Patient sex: F
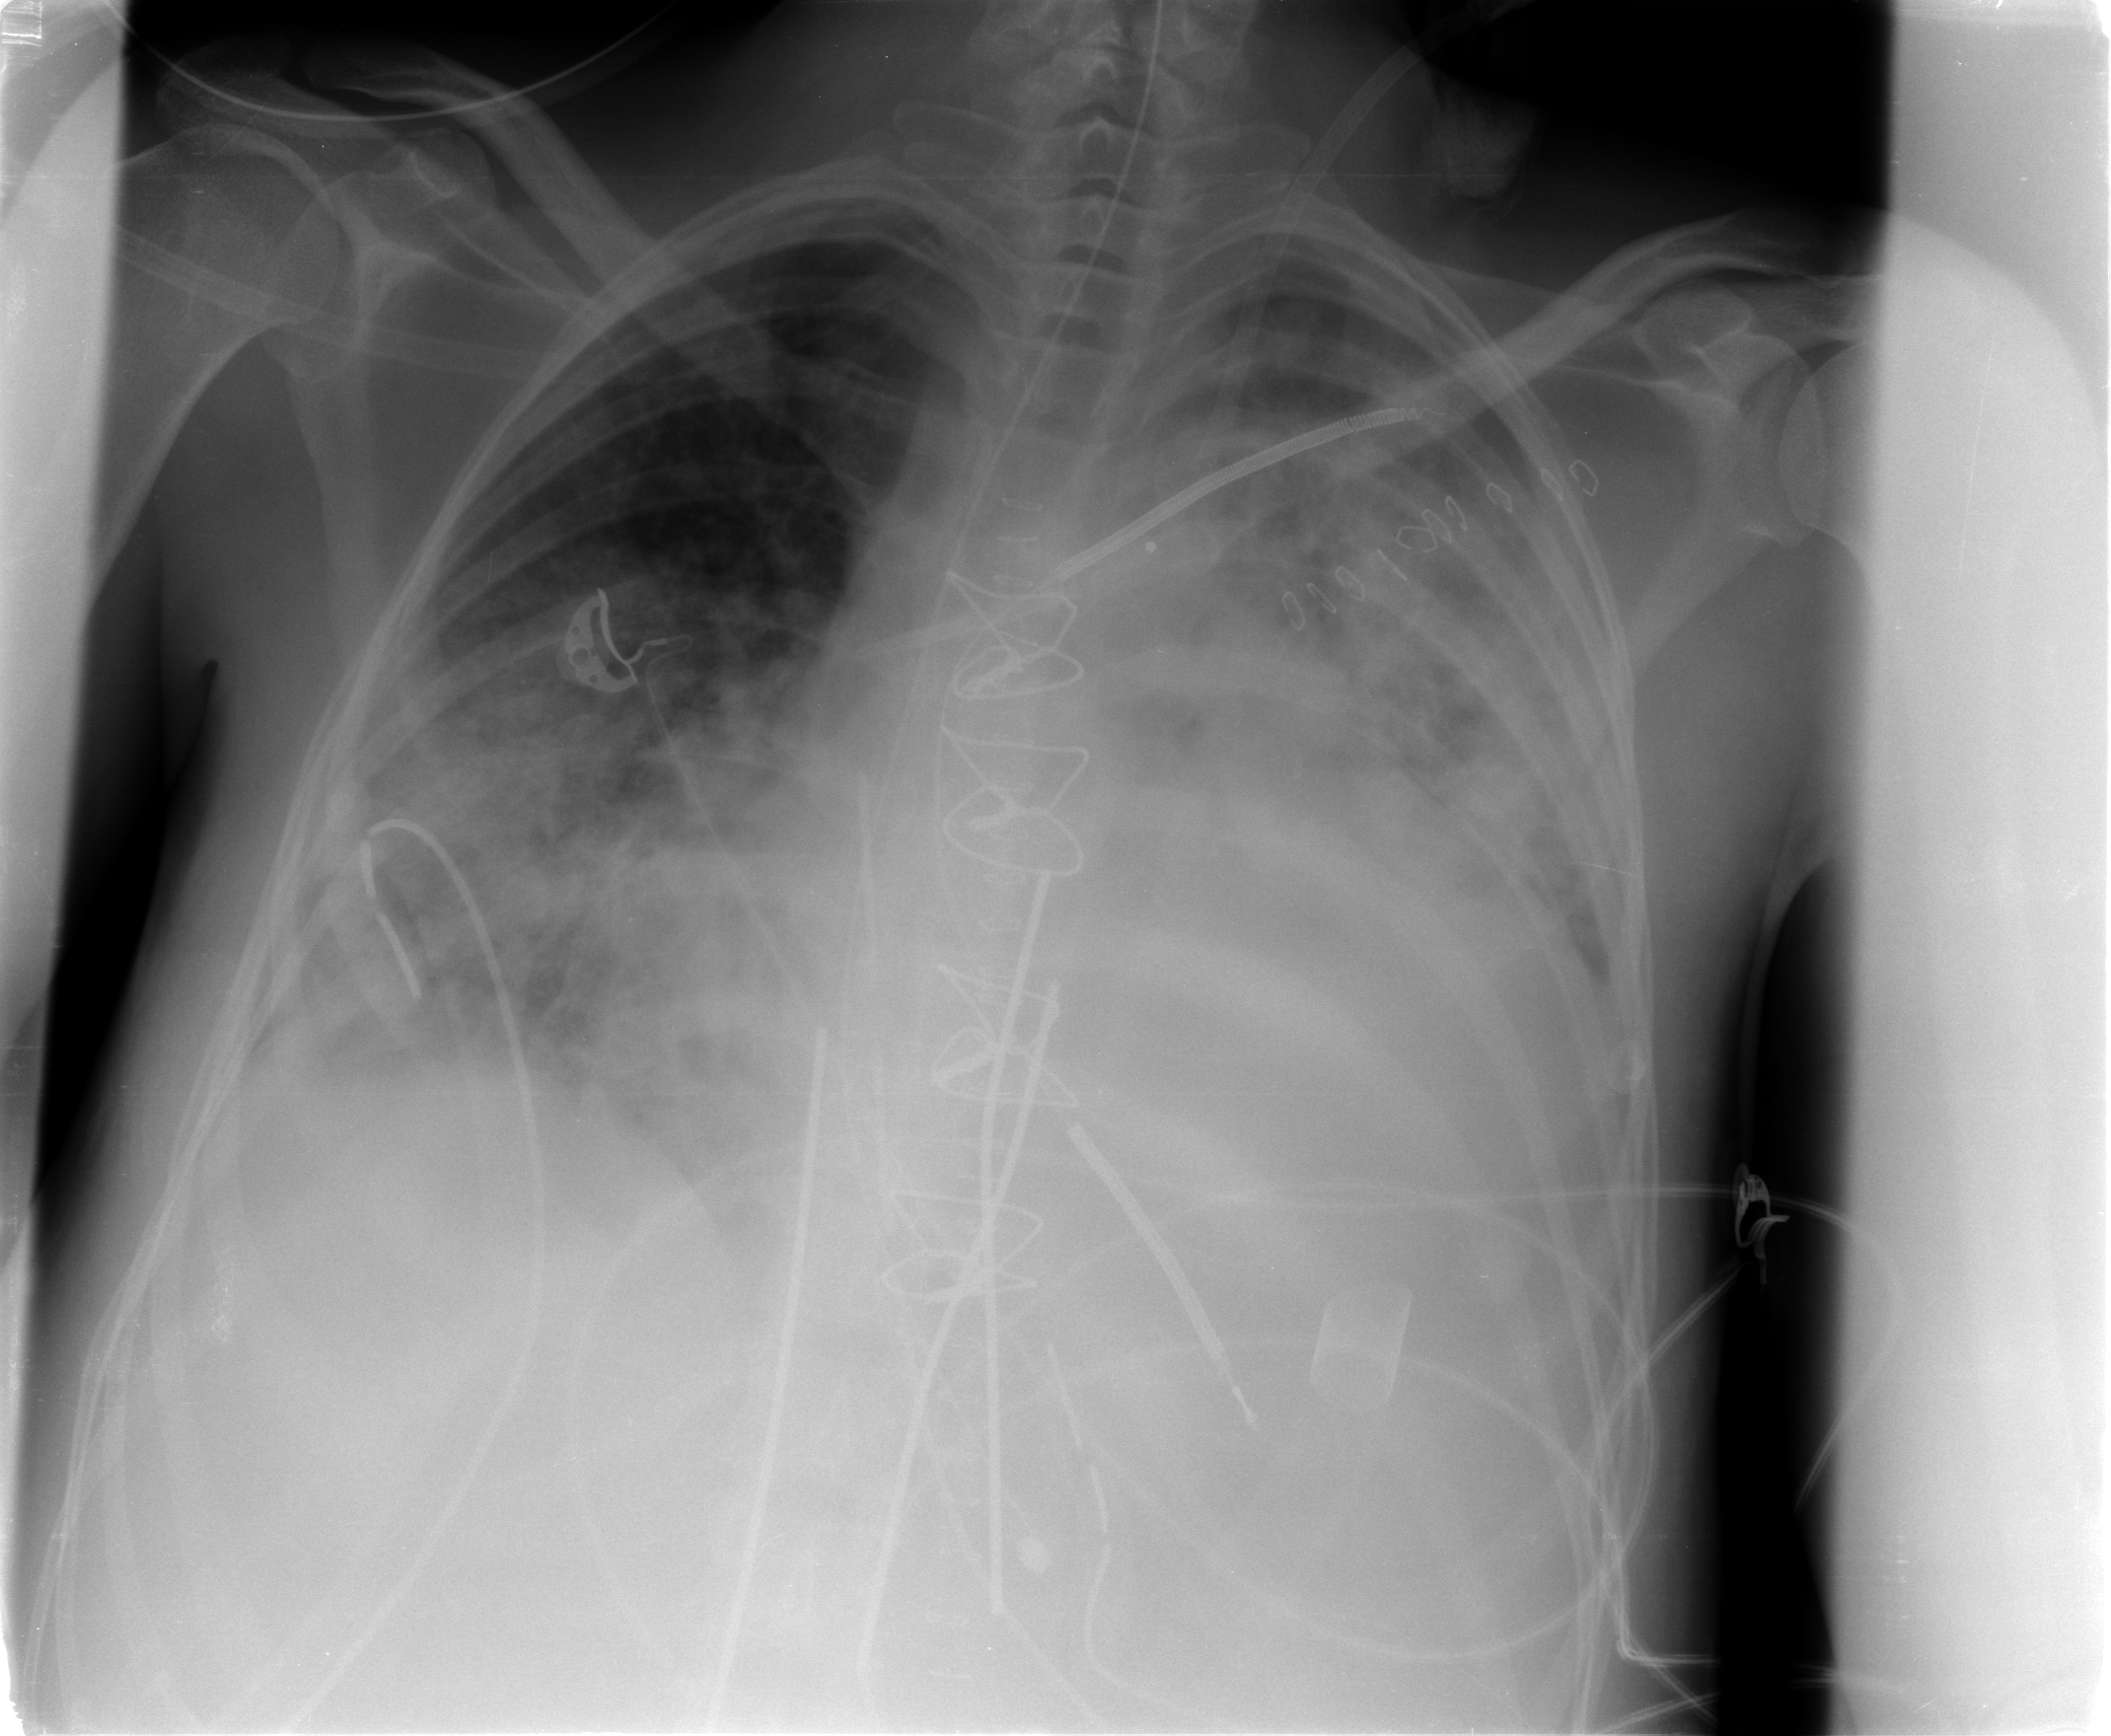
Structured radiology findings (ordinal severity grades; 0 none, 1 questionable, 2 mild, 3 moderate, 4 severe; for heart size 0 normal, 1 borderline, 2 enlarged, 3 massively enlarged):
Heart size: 3
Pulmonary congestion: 2
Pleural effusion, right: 2
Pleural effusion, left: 2
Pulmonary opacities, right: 3
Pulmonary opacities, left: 4
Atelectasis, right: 3
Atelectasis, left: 3